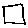
Label: square